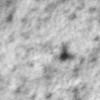
Label: no_change